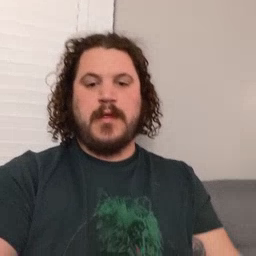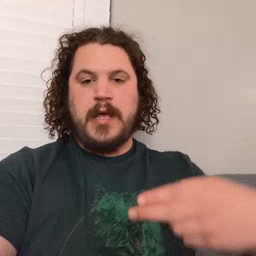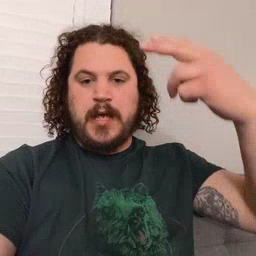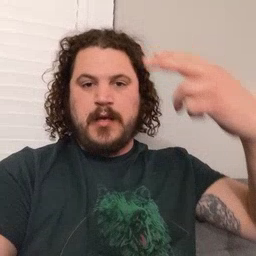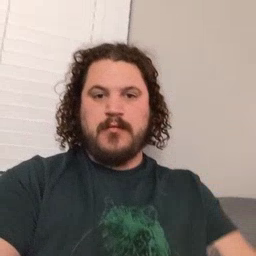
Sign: high